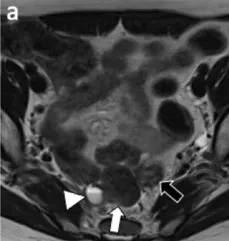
MRI exam: Axial.
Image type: radiology (mri)